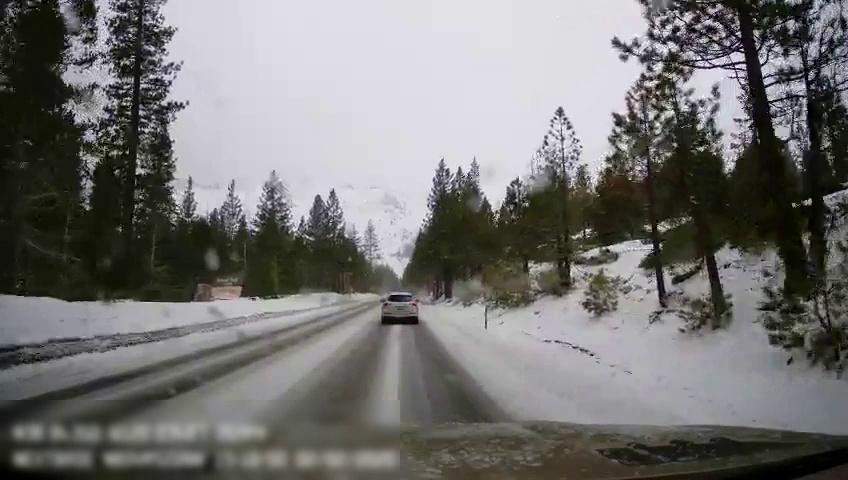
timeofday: Day
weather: Snowy
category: Drivable Space
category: Vehicles | SUV
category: Lanes | Opposite Lane